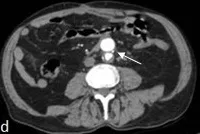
Axial CT image with an abdominal window showing duplication of the inferior portion of the abdominal aorta, with the posterior unit giving rise to the inferior mesenteric artery (thin arrow).
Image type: radiology (ct)